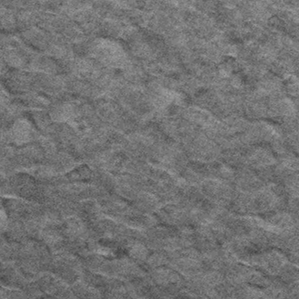
Label: frost